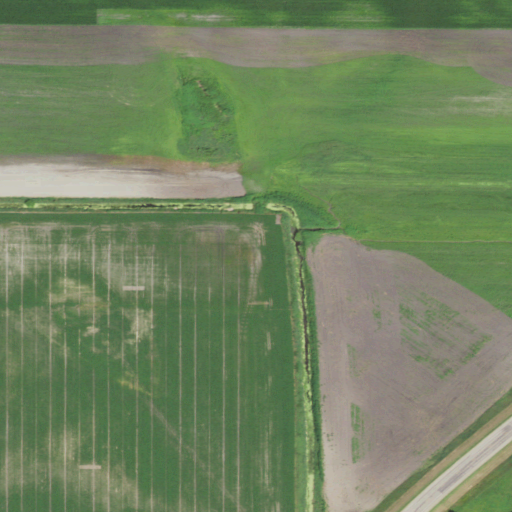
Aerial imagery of plain(s) in Minnesota named Thoneys Lakebed containing cultivated crops, low intensity development, medium intensity development, and open development